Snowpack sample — Rabbit Ears Pass, Jackson County, Colorado, USA (12/17/25, 1:08 PM MST)
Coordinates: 40.387, -106.625
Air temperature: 34 °F
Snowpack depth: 46 cm
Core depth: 40 cm
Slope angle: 6°, slope face: 165°
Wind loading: medium
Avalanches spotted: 0
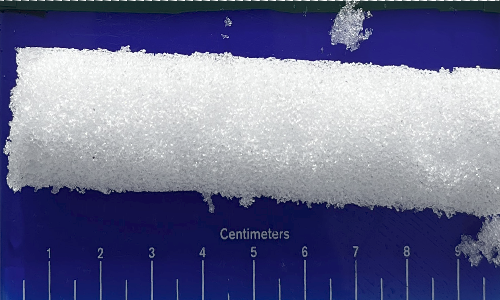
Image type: core
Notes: No avalanches spotted nearby, although collected in a meadowy area with minimal risk on this face of the pass.